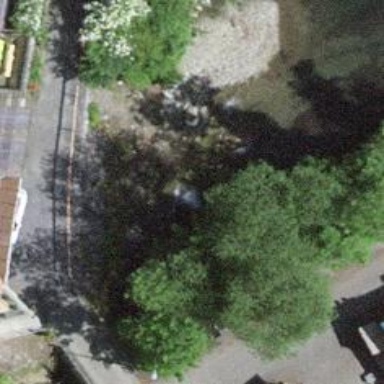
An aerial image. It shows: Culvert tunnel.